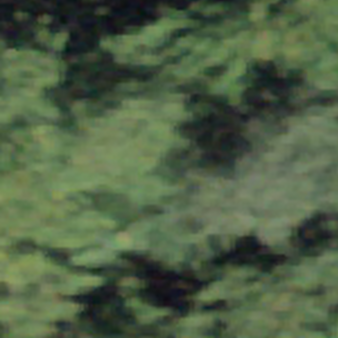
Label: other